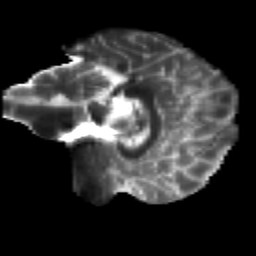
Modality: T2w
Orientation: sagittal
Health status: healthy
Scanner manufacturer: siemens
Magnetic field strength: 3 T
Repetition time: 12 s
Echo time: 0.092 s